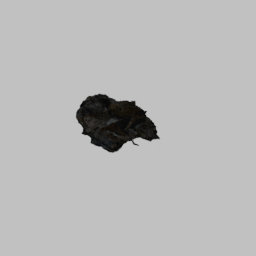
Label: nature